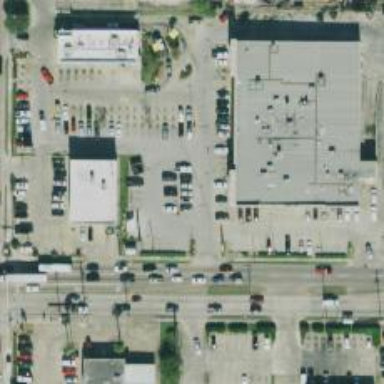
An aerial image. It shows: Parking space.